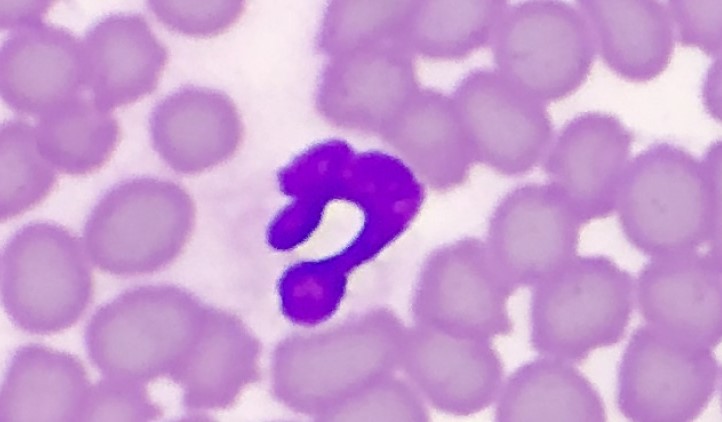
White blood cell type: Neutrophil